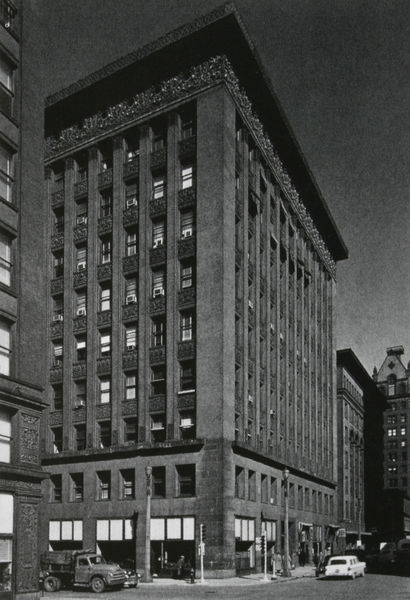
Titel: Außenansicht
Künstler: Dankmar Adler
Standort: St. Louis (Missouri)
Institution: Wainwright Building
Schlagwörter: himmel, schatten, weiß, stadt, fenster, grau, hell, licht, schaufenster, schwarz, strasse, säulen, dach, gebäude, haus, alt, architektur, stein, häuser, realismus, leuchte, balkon, ecke, fassade, passage, moderne, modern, weis, amerika, geschäfte, laden, platz, bank, auto, brand, architecture, fancy, people, white, window, hotel, black, dark, gray, grey, old, spitz, windows, hoch, foto, fotografie, photographie, eingang, eckhaus, wohnhaus, berlin, offen, stockwerk, beton, himmeö, kreuzung, form, schwarz weiss, städtisch, photo, bauhaus, gesims, dukel, eck, silver, man, sky, bahn, building, house, roof, street, tower, etagen, geschosse, achsen, usa, america, flat, light, road, view, paper, büro, black and white, fotographie, stockwerke, shadow, monochrome, glass, autos, lean, door, town, person, markise, kassette, city, day, lights, etage, lasten, tram, untergeschoss, erdgeschoss, regelmäßig, stahlkonstruktion, buildings, floors, hospital, stories, geschoß, vertical, jahre, eisenträger, kaufhaus, hochhaus, large, großstadt, jalousien, ampel, stasse, crossing, wolkenkratzer, cityscape, work, sidewalk, urban, hcoh, new york, pkw, relief, structure, lieferwagen, laster, angle, cornice, photograph, photography, rollos, tall, iron, car, vielfältig, skyscraper, lkw, stores, lastwagen, chicago, sign, courtain wall, sullivan, form follows function, chicagoschool, fesnterachsen, geichförmig, geradelinig, hochhas, homeinsurance, truck, concrete, cars, shop, block, b&w, high, shops, traffic, past, corner, fries, phot, downtown, office, street lamp, support, apartment, office building, century, ', o'sullivan, 1950, blinds, 20th century, artchitexture, bros, load bearing, load, bearing, vintage, bw, urbanization, monotone, apartments, sing, photgraph, intersection, traffic light, photograoh, building architecture, 20th cnetury, function, 9 floors, white car, munic, daytime, flats, white stationwagon, corner building, street shop, 10 floors, 8 floors, trucks, highrise, traffic lights, 50's, parked, tal building, ute, lorry, limo, station wagon, limousine, lifght, twentieth